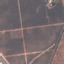
Land use / land cover class: PermanentCrop